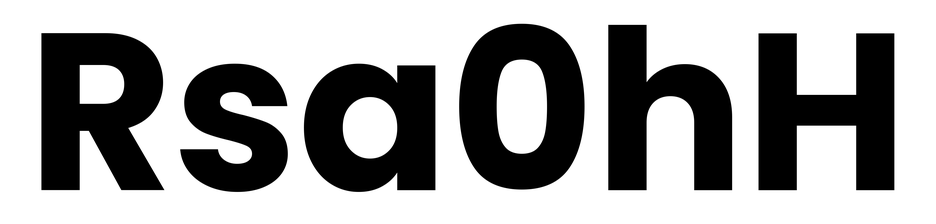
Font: Poppins-Bold